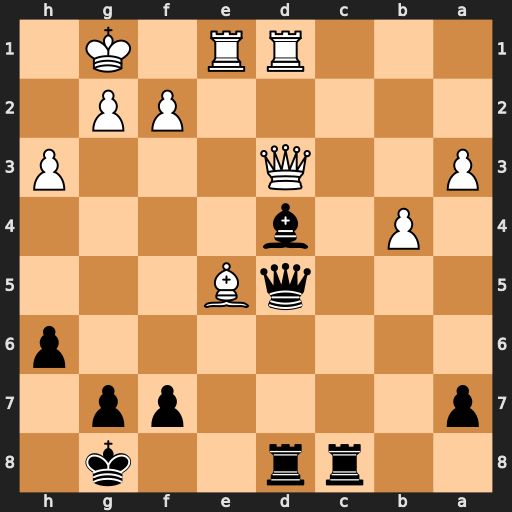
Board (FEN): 2rr2k1/p4pp1/7p/3qB3/1P1b4/P2Q3P/5PP1/3RR1K1
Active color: b
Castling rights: -
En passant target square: -
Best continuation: Bxf2+ Kxf2 Qxd3 Rxd3 Rxd3